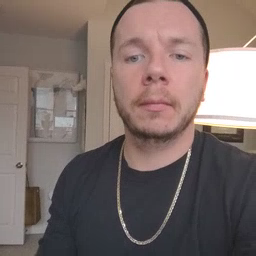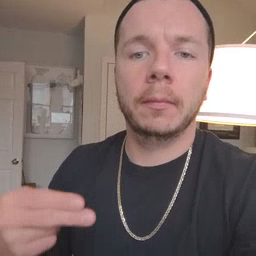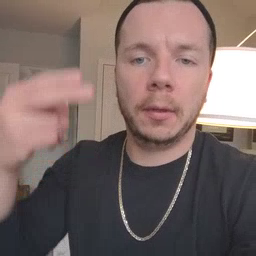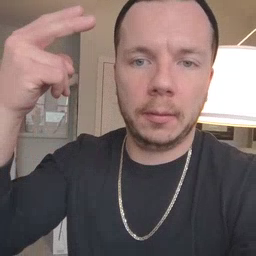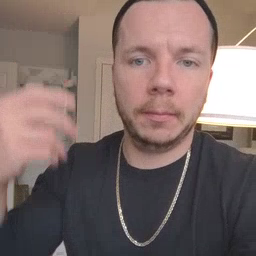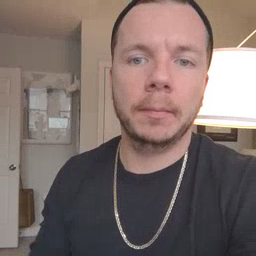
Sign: high